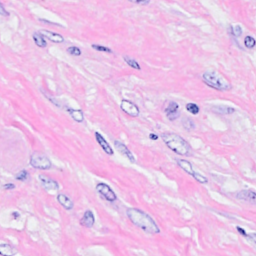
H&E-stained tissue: Breast